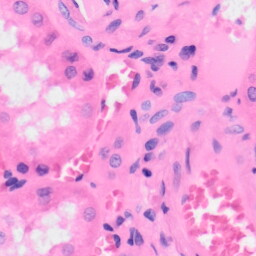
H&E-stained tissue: Kidney